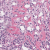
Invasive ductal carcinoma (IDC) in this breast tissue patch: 1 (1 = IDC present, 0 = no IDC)